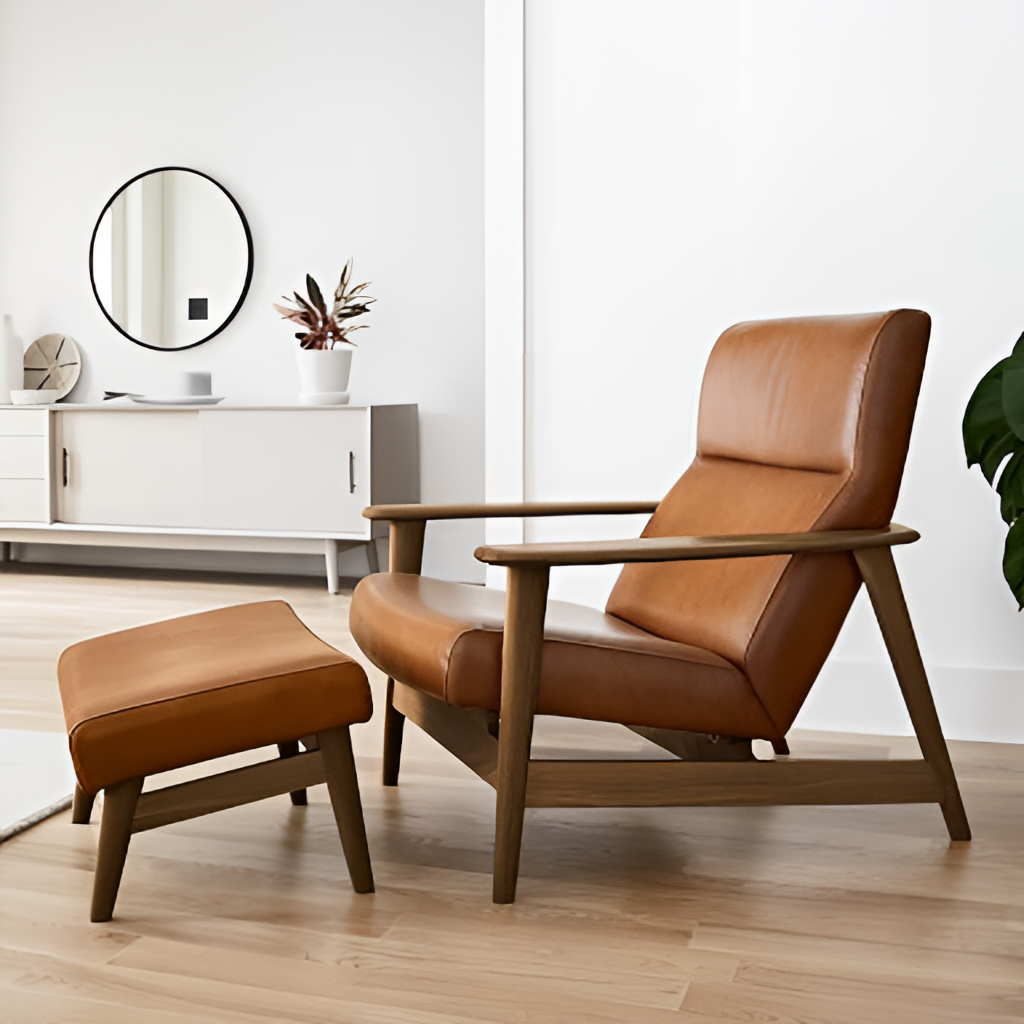
brown leather armchair, living room, paint wallpaper, with solid pattern, wood flooring, with plank pattern, minimalist